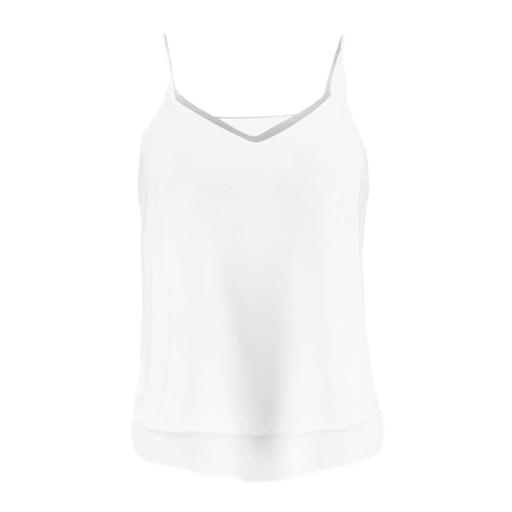
white women's layered cami, white v-neck cami, white ellie swing cami, white background